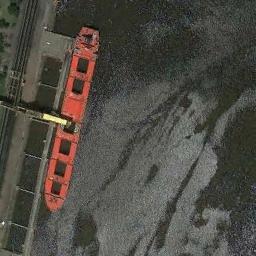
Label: ship